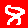
Digit: 8